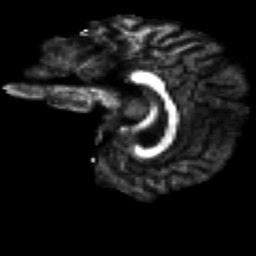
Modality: FA
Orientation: sagittal
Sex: male
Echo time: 0.114 s